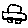
Label: car